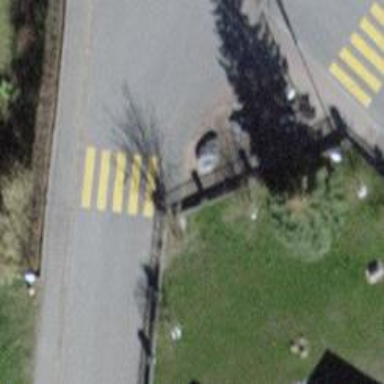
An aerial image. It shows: Uncontrolled zebra crossing on the road.